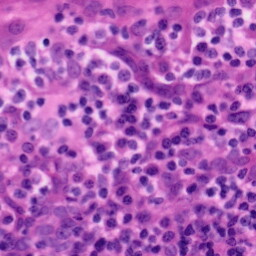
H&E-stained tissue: Tonsil